Question: I have a predefined div and the corresponding CSS as below:
'''
<div id="pin0" style="display: none" class="pin">
<div class="comment">
<div class="delete">
<a href="javascript:void(0);" onclick="deletePin(this);">
<img src="/Images/RE/cross.png" style="border: 1px groove" width="16px" height="16px" /></a>
</div>
<textarea style="border: 0px; resize: both;" rows="3" cols="35" placeholder="Comment"></textarea>
</div>
</div>
<img src="/Images/RE/03.png" />
.pin
{
position: absolute;
background-image: url('/Images/RE/ping.png');
width: 32px;
height: 16px;
z-index: 999;
}
.delete
{
position: relative;
top: 0px;
left: 0px;
background-color: transparent;
width: 300px;
text-align: right;
}
.comment
{
position: absolute;
top: 100%;
left: auto;
}
'''
This will be the outcome:

Notice that this whole 'DIV' is a hidden element which then allows user to clone them on double click via JQuery as below:
'''
$("#clicks").dblclick(function (e) {
var offset_t = $(this).parent().offset().top - $(window).scrollTop();
var offset_l = $(this).parent().offset().left - $(window).scrollLeft();
var newX = Math.round((e.clientX - offset_l));
var newY = Math.round((e.clientY - offset_t));
var newDiv = $('#pin0').clone();
newDiv.attr('id', 'pin' + $("#clicks").children('.pin').length);
$(newDiv).css('top', newY - 25);
$(newDiv).css('left', newX - 10);
$(newDiv).css('display', 'block');
$(this).append(newDiv);
$(newDiv).draggable();
}
)
'''
As you can see, I've setting the ID by ''pin' + $("#clicks").children('.pin').length'. Now I'm wondering how to manipulate this particular element dynamically. I've tried the very manual way by hardcoding the ID as below but simply not working:
'''
$("#pin1").focus(function (e) {
alert("hello!");
})
'''
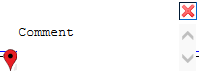
Answer: Use <URL>
As your content is added dynamically so it is not accessible directly ,So you have to use Event delegation.
'''
$("#clicks").on('focus','#pin1',function (e) {
alert("hello!");
});
'''
alert will come when you click on image
'''
$("#clicks").on('click','#pin1 img',function (e) {
alert("hello!");
});
'''
alert will when you click on image contained in the id starting with 'pin'
'''
$("#clicks").on("focus", "[id^=pin] img", function (e) {
alert("hello!");
});
'''
to alert id
'''
$("#clicks").on("focus", "[id^=pin]", function (e) {
alert(this.id);
});
'''
or with img
'''
$("#clicks").on("focus", "[id^=pin] img", function (e) {
alert($(this).closest("[id^=pin]").attr("id"));
});
'''